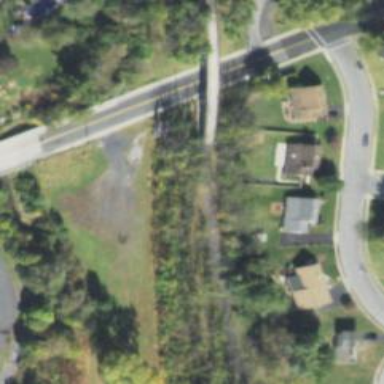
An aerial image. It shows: Abandoned railway bridge over path.